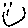
Label: smiley face